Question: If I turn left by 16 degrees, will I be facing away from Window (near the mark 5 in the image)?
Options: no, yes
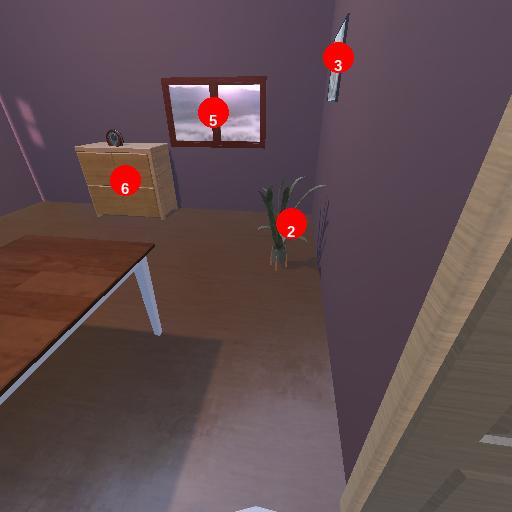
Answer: no